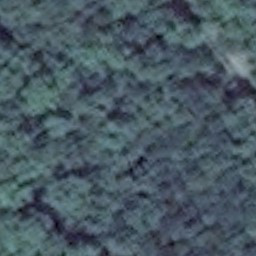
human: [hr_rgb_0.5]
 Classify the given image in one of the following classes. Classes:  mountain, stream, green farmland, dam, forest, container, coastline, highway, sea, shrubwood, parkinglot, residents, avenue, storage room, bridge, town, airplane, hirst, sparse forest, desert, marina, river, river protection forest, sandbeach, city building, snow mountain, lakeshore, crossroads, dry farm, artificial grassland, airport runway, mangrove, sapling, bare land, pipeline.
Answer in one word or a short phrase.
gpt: forest